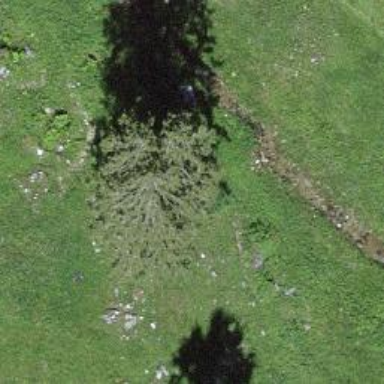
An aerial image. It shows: Needle-leaved tree in natural setting.